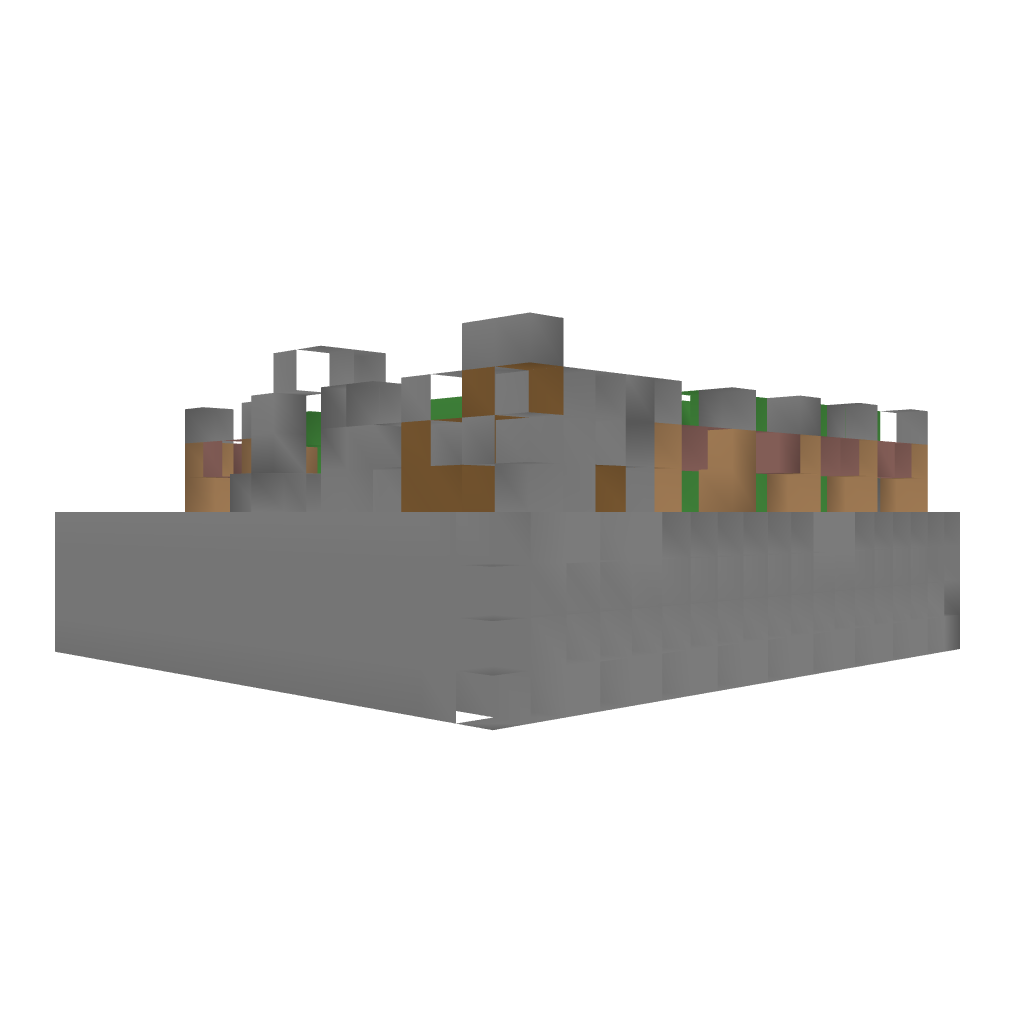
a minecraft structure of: ADVSET #2 The Mini Maze and Cave Entrace bad low quality a lot of earth